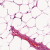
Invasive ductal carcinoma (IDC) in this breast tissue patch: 0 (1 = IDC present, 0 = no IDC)